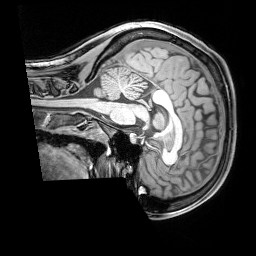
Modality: T1w
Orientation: sagittal
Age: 21
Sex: female
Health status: healthy
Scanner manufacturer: siemens
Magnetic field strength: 3 T
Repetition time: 1.65 s
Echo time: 0.00182 s